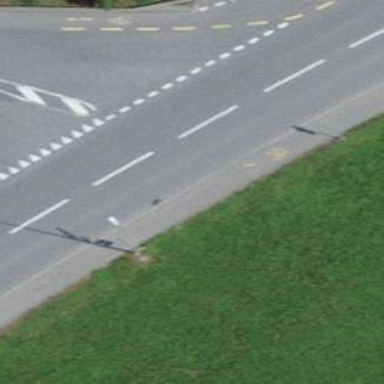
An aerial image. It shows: Secondary road with concrete surface leading to roundabout.